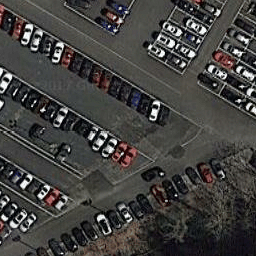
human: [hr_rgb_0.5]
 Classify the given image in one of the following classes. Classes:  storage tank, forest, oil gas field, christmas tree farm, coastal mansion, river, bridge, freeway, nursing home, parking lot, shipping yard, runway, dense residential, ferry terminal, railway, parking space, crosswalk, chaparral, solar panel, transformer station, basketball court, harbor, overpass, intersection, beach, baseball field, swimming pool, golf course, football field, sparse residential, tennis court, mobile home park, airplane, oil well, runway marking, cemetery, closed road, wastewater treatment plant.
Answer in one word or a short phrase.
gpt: parking lot